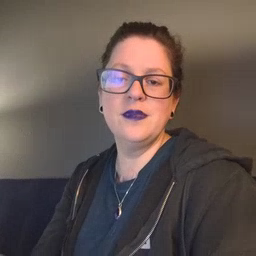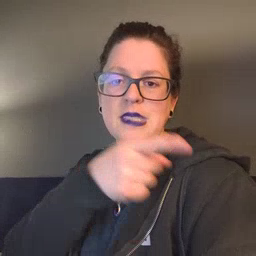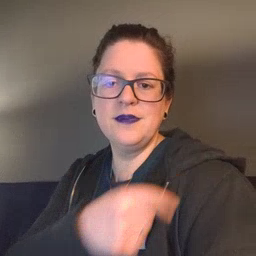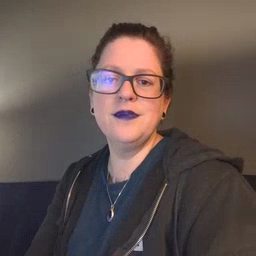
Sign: hesheit